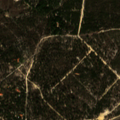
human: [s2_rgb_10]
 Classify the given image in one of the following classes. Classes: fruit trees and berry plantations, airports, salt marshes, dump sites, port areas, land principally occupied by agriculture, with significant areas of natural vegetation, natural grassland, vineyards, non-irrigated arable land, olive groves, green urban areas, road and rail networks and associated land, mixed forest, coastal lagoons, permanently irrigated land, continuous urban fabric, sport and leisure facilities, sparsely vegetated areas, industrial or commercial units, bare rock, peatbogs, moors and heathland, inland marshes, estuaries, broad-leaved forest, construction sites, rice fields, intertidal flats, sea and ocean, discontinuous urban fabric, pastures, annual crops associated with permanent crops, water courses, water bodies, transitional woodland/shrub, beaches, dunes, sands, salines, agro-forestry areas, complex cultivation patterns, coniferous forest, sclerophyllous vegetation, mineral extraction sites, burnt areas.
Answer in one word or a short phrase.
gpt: non-irrigated arable land, complex cultivation patterns, broad-leaved forest, coniferous forest